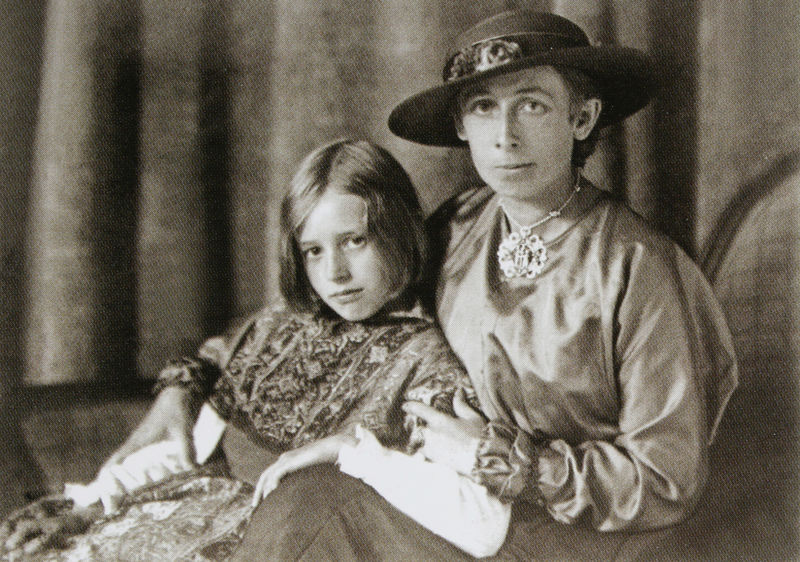
Titel: Maria Langer-Schöller mit ihrer elfjährigen Tochter Esther
Institution: Privatbesitz
Schlagwörter: frauen, mädchen, sitzen, braun, frau, hut, kleid, stuhl, tuch, vorhang, kind, mutter, tochter, kette, sepia, schoß, foto, fotografie, studio